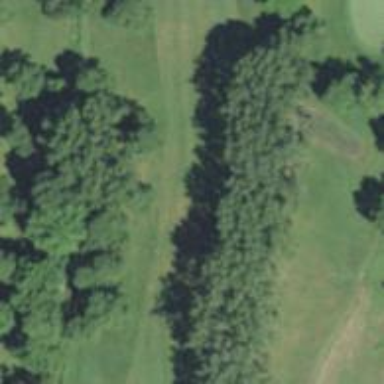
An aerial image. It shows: View of golf hole.